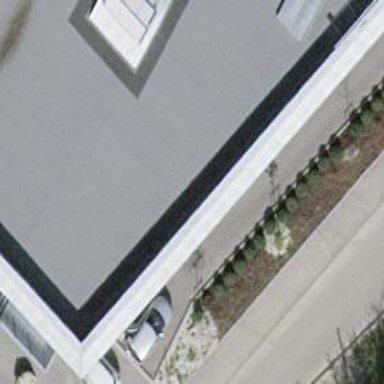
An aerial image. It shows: Entrance to multi-storey parking facility.